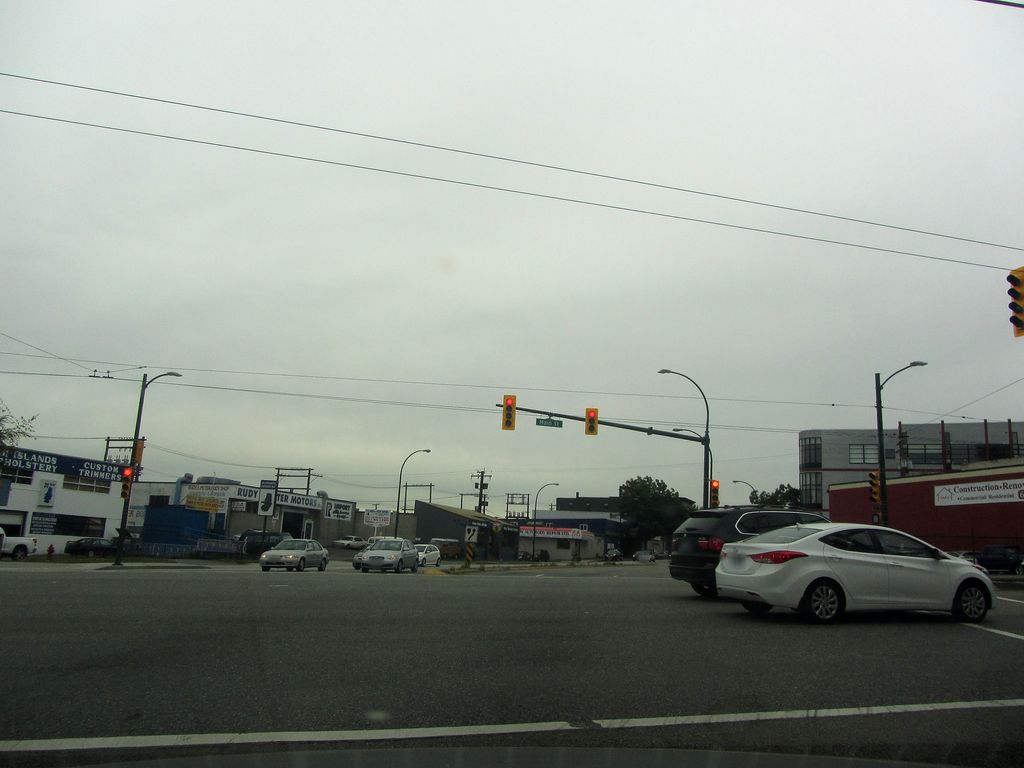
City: vancouver